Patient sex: F
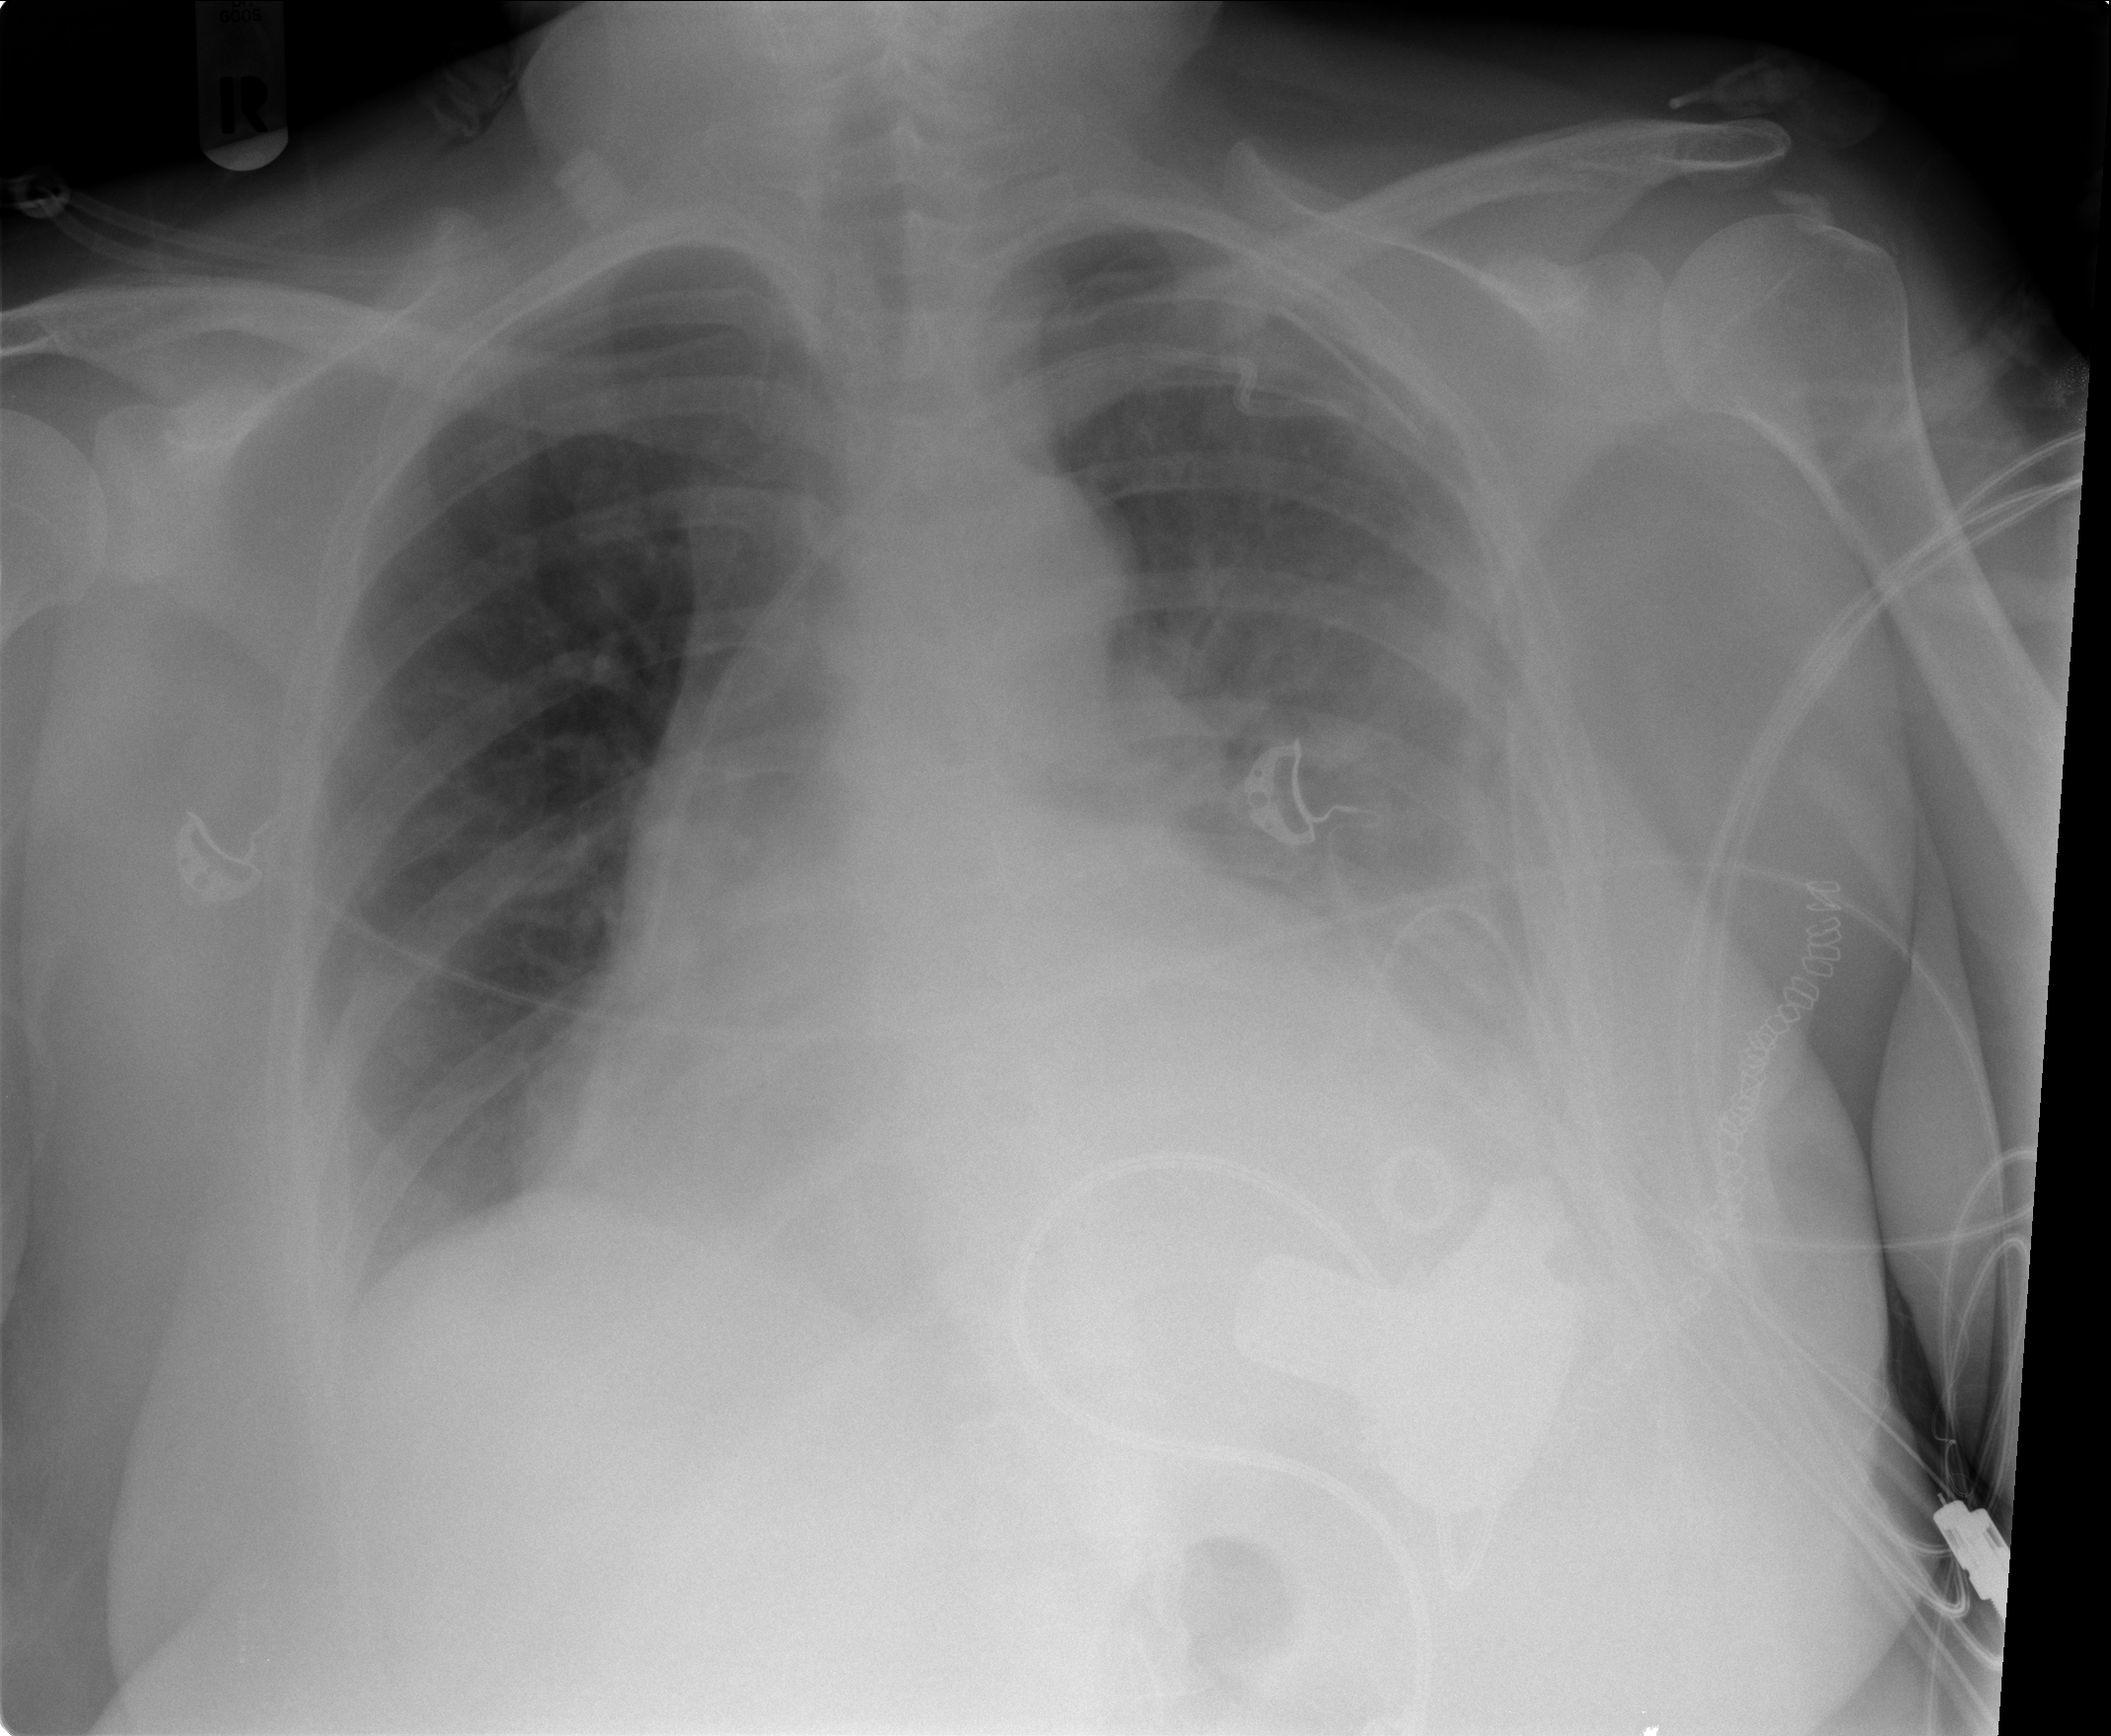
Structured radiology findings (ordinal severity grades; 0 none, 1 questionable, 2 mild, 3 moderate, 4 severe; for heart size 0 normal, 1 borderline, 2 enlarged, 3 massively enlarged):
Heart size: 3
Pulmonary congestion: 2
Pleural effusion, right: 0
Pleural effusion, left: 3
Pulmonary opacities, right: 0
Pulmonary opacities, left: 0
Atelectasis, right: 0
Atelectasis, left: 0